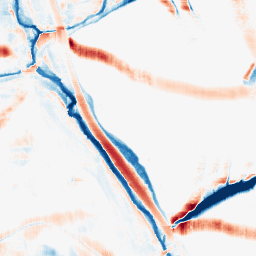
Category: morphological
Decomposition family: morphological_square
Decomposition parameters: operation: average
size: 20
Upsampling method: quartic
Upsampling parameters: scale: 4
Upsampling scale: 4